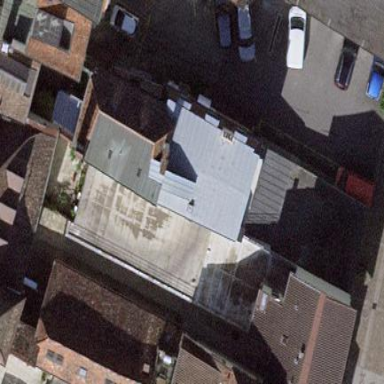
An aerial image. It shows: Group of garages.